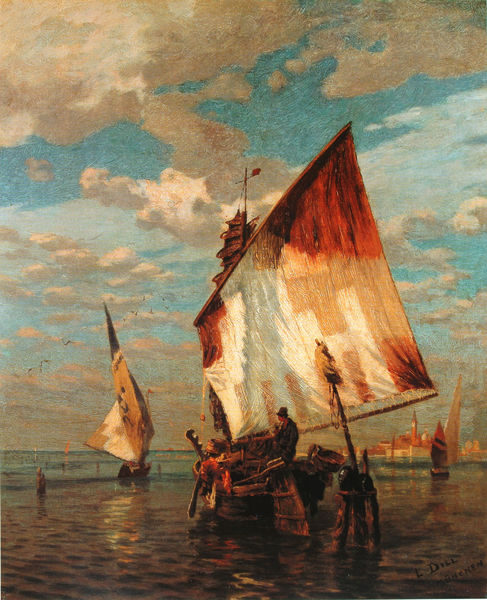
Titel: In der Lagune
Künstler: Ludwig Dill
Standort: München
Institution: Galerie Heseler
Schlagwörter: blau, dunkel, gemälde, gruppe, himmel, mann, meer, schatten, wasser, weiß, wolken, fluss, impressionismus, landschaft, menschen, see, stadt, teich, ufer, braun, grau, hell, hintergrund, holz, licht, männer, orange, dach, gebäude, haus, rot, wolke, leute, menge, alt, mensch, signatur, bach, dämmerung, horizont, häuser, spiegelung, vögel, gewässer, kirche, sonne, insel, realismus, personen, person, boot, boote, kahn, ruder, turm, himmelblau, küste, ruhig, schiff, schiffe, schrift, segel, segelboot, segelschiffe, seicht, wellen, fahnen, ort, venedig, fahne, fischer, mast, segelschiff, sonnenlicht, dorf, dächer, mauer, farbe, sonnenuntergang, tag, signiert, arbeiter, beladen, hafen, promenade, romantik, möwen, ruderboot, stimmung, abendrot, striche, bucht, segelboote, pfosten, kirchenturm, türme, münchen, dom, watt, fracht, pinsel, kathedrale, flecken, tümpel, morgenrot, himel, balu, anker, freundlich, holzbohlen, hölzer, vasse, campanile, mittelmeer, angeln, ruderboote, boje, gehisst, mee, vendig, starnberger see, krichturm, ronamtik, sonnensufgang, venezianisch, ammersee, bojen, geflickt, sadt, signatrur, walken, wolken weiss, dill, pricken, mittelmee, folke, volke